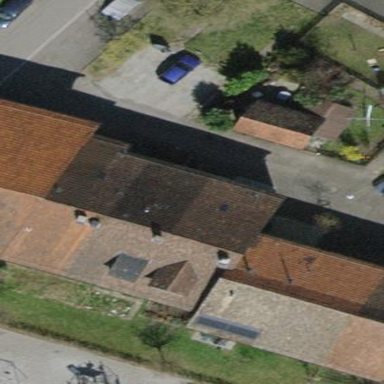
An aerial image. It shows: Building with tile roof.